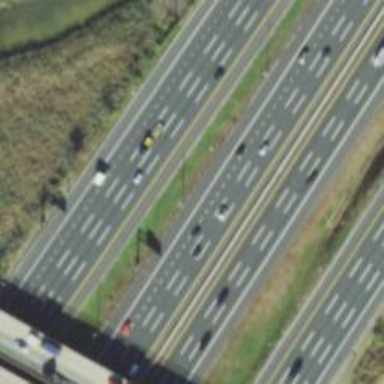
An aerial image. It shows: Asphalt motorway.